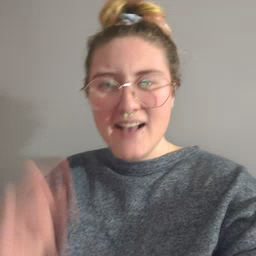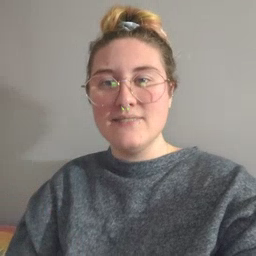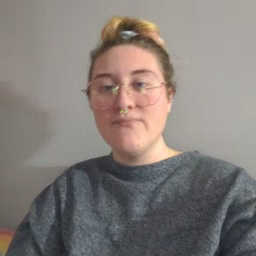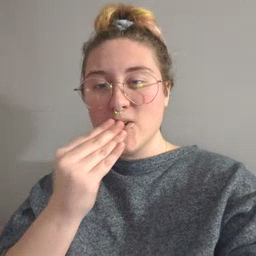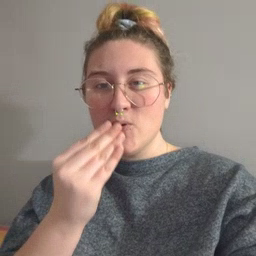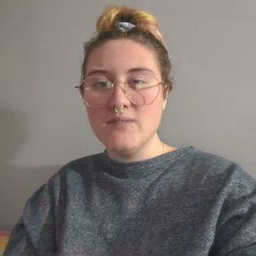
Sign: food